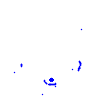
Particle: proton